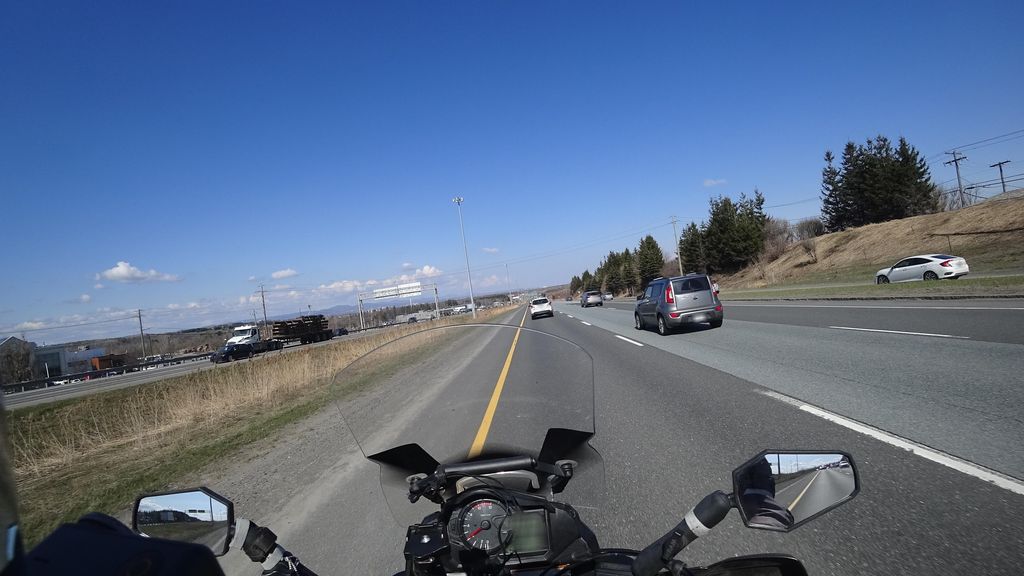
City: quebec_city